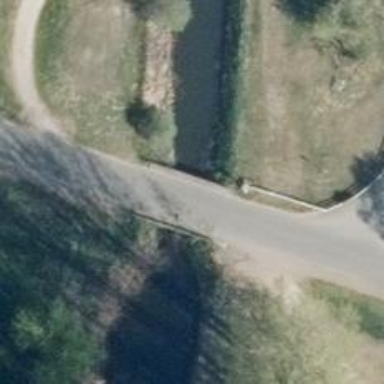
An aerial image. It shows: Culvert tunnel under canal.